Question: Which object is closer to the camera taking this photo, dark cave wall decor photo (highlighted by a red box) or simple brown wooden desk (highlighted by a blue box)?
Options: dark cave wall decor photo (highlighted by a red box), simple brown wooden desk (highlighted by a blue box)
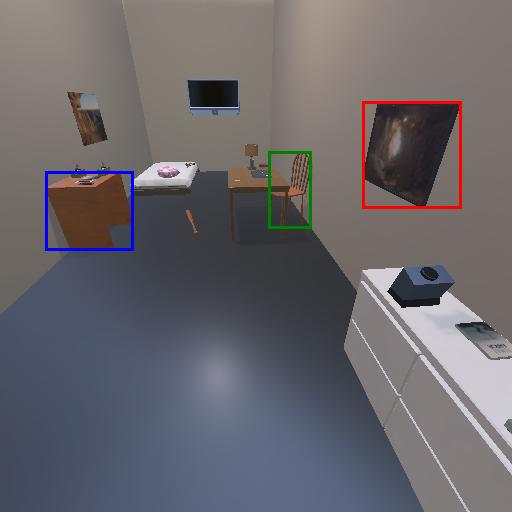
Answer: dark cave wall decor photo (highlighted by a red box)